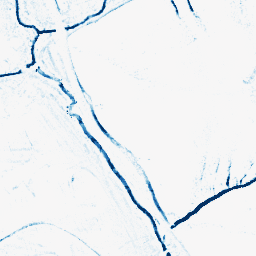
Category: morphological
Decomposition family: morphological_ellipse
Decomposition parameters: operation: closing
width: 5
height: 5
Upsampling method: bicubic
Upsampling parameters: scale: 4
Upsampling scale: 4